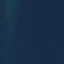
Land use / land cover: SeaLake